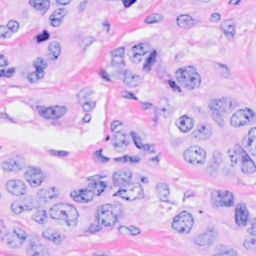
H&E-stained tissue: Breast